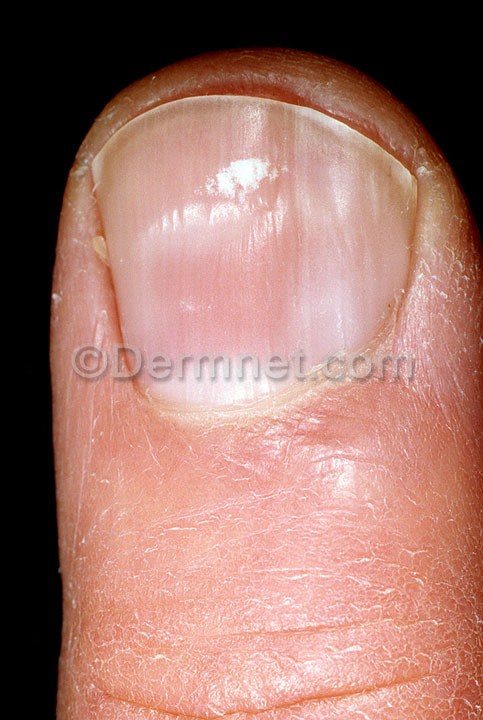
Disease: Nail Fungus and other Nail Disease